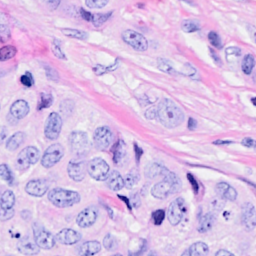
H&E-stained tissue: Breast